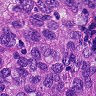
Metastatic tissue present: yes